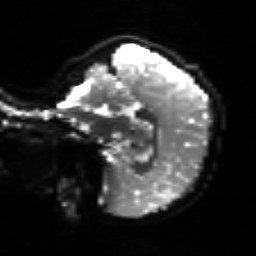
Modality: sbref
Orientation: sagittal
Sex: female
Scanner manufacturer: siemens
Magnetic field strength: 3 T
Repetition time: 5 s
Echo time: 0.071 s